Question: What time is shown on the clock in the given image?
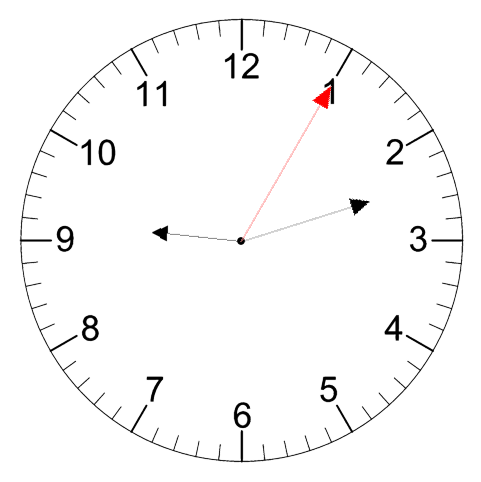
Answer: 09:12:05